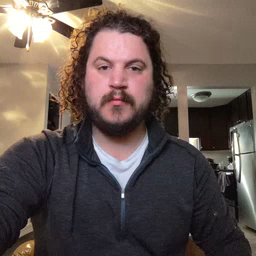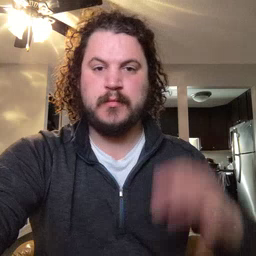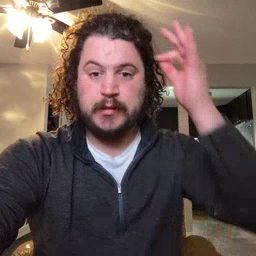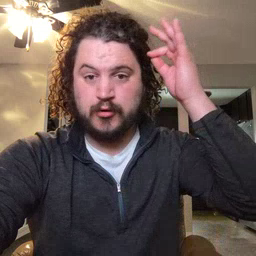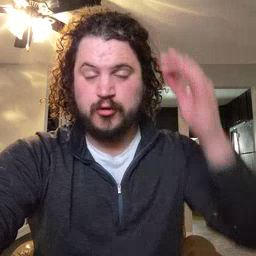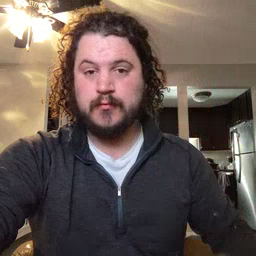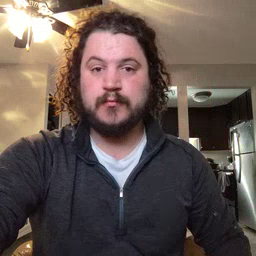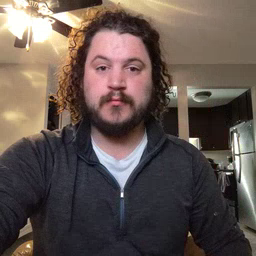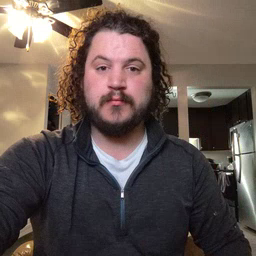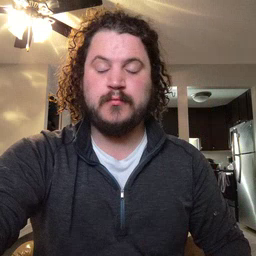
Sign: hair